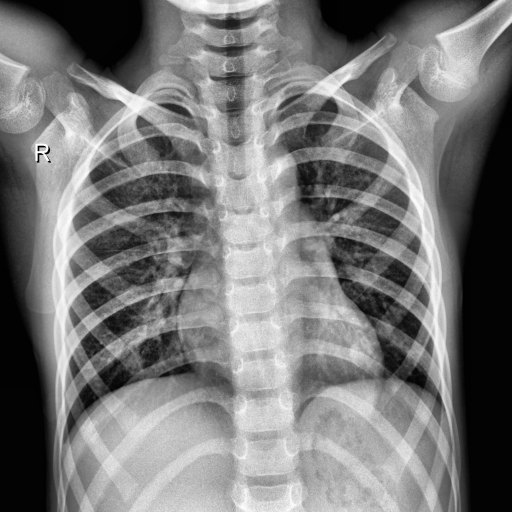
Finding: NORMAL